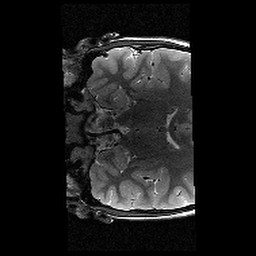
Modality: T2w
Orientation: coronal
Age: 11
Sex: male
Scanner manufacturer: siemens
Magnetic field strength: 3 T
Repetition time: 9.23 s
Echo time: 0.067 s